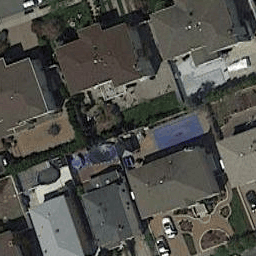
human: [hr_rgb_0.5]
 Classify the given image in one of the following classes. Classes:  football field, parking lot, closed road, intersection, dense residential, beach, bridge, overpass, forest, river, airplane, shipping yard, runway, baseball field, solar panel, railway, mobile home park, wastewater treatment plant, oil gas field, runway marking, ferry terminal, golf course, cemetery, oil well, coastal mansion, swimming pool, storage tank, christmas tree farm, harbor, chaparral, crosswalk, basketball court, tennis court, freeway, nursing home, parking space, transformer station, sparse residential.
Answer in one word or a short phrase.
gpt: dense residential